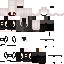
A female skeleton skin with pale skin, wearing red helmet dressed in a black robe top and black pants, featuring a closed mouth.